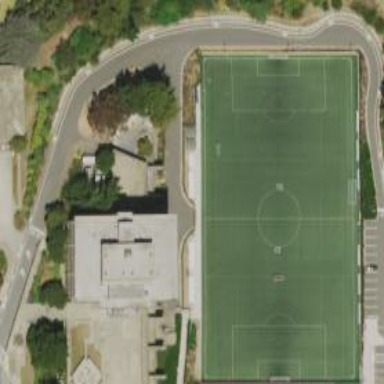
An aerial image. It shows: Soccer pitch with artificial turf designed for leisure and sports activities.